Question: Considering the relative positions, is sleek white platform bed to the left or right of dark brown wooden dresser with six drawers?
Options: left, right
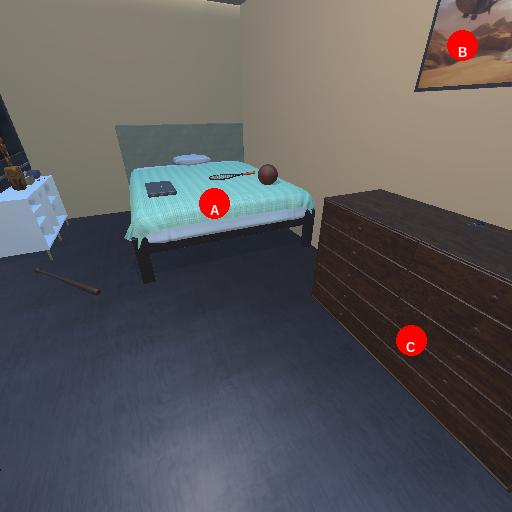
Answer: left